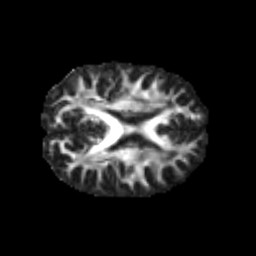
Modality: FA
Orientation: axial
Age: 28
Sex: male
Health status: healthy